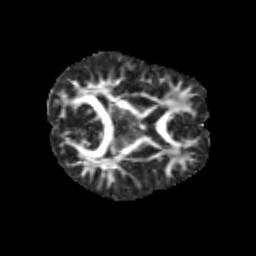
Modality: FA
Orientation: axial
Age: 10
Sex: female
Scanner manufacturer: siemens
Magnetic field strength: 3 T
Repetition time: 3.8 s
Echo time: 0.07 s